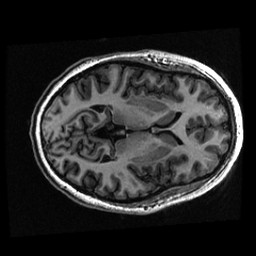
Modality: T1w
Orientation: axial
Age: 20
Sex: female
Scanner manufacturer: ge
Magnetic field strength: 3 T
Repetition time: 0.01144 s
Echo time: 0.005012 s